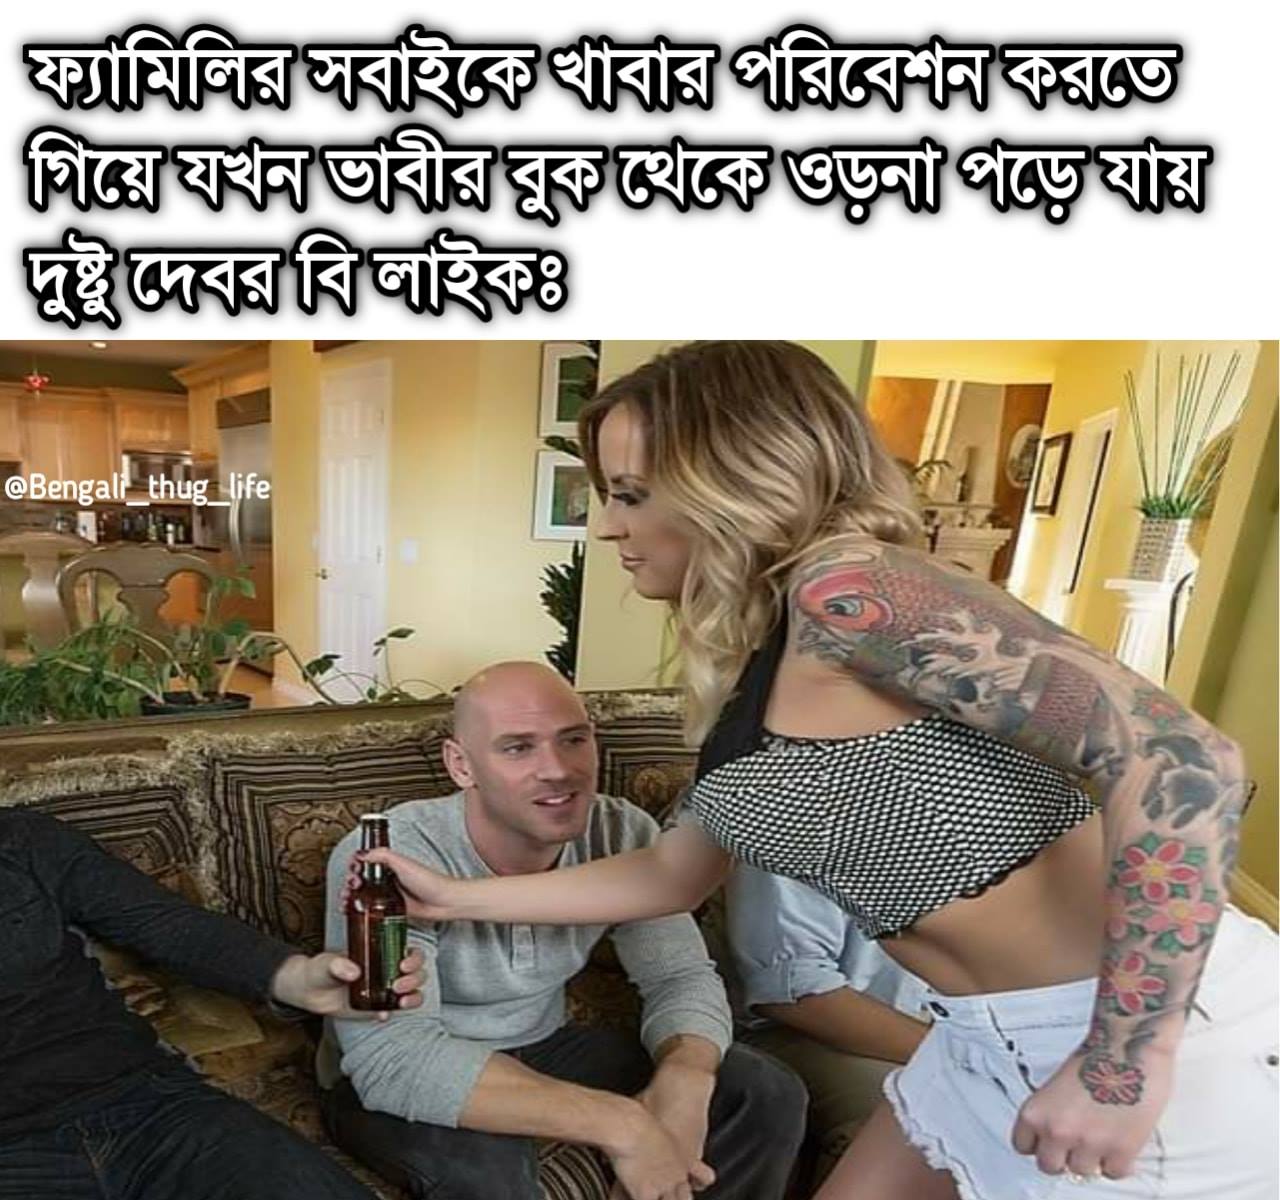
Caption: ফ্যামিলির সবাইকে খাবার পরিবেশন করতে গিয়ে যখন ভাবীর বুক থেকে ওড়না পড়ে যায় দুষ্টু দেবর বি লাইকঃ
Label: hate